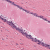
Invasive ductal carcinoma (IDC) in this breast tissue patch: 0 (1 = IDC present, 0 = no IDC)